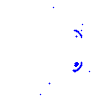
Particle: pion